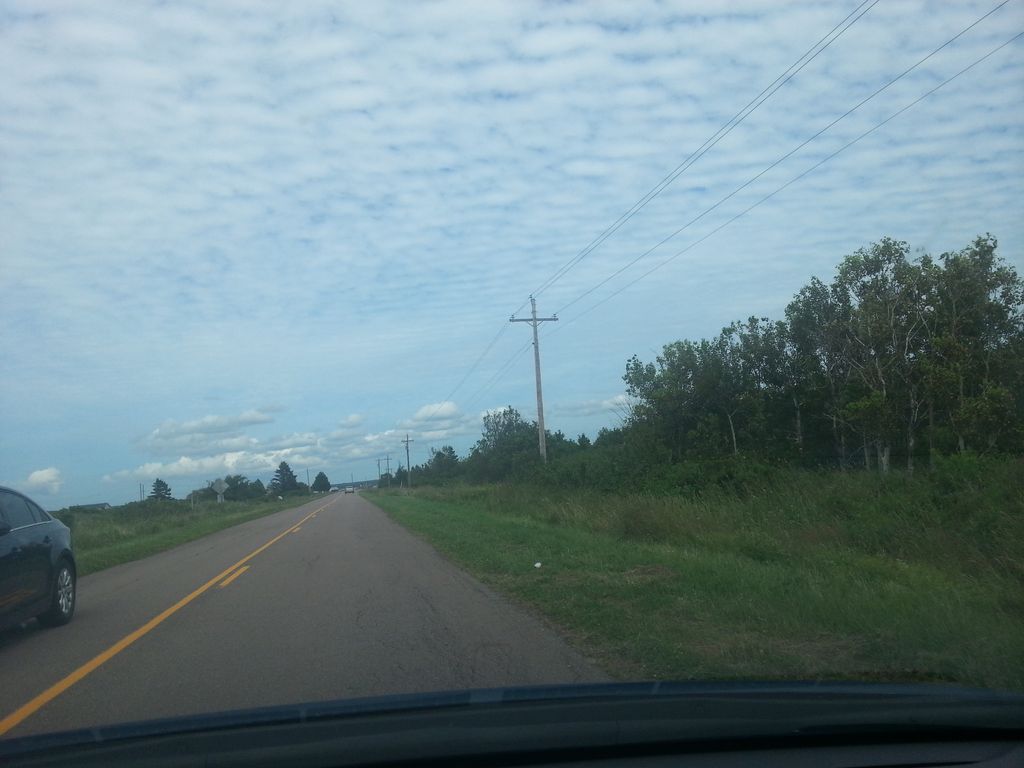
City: charlottetown